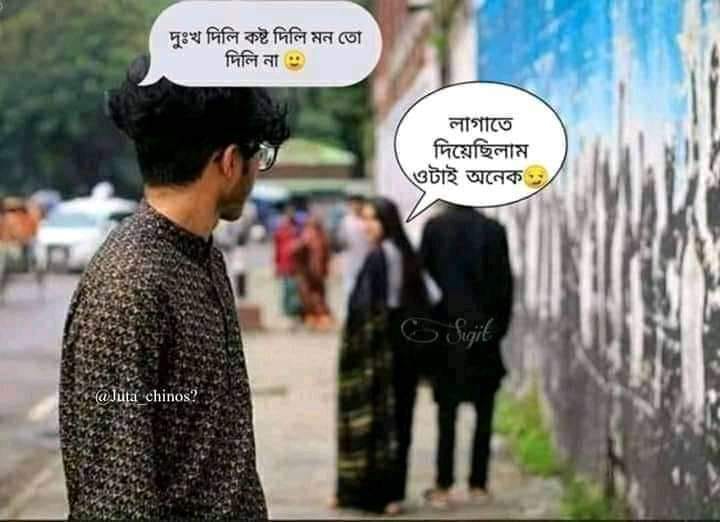
Caption: দুঃখ দিলি কষ্ট দিলি মন তো দিলি না      লাগাতে দিয়েছিলাম ওটাই অনেক
Label: hate